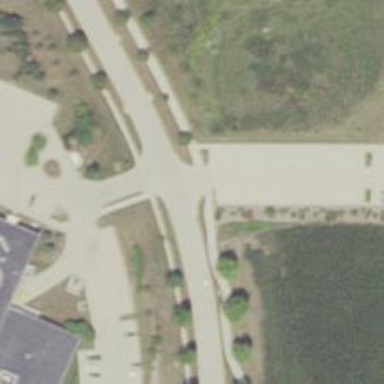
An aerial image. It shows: Unmarked crossing on cycleway.